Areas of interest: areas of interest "ASEAN International Pengdai 3D Building Materials and Home Furnishings Mall, Building 12"
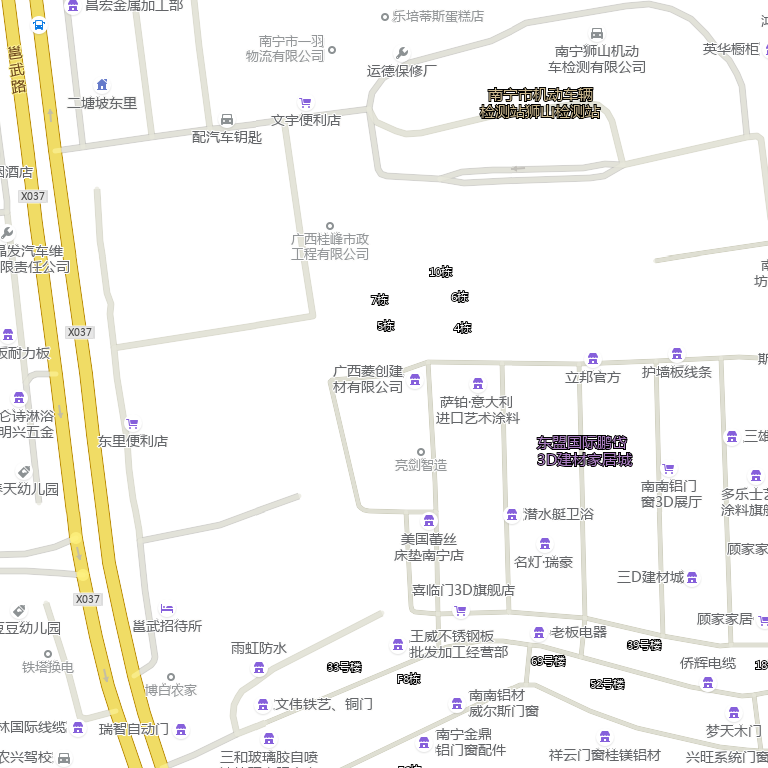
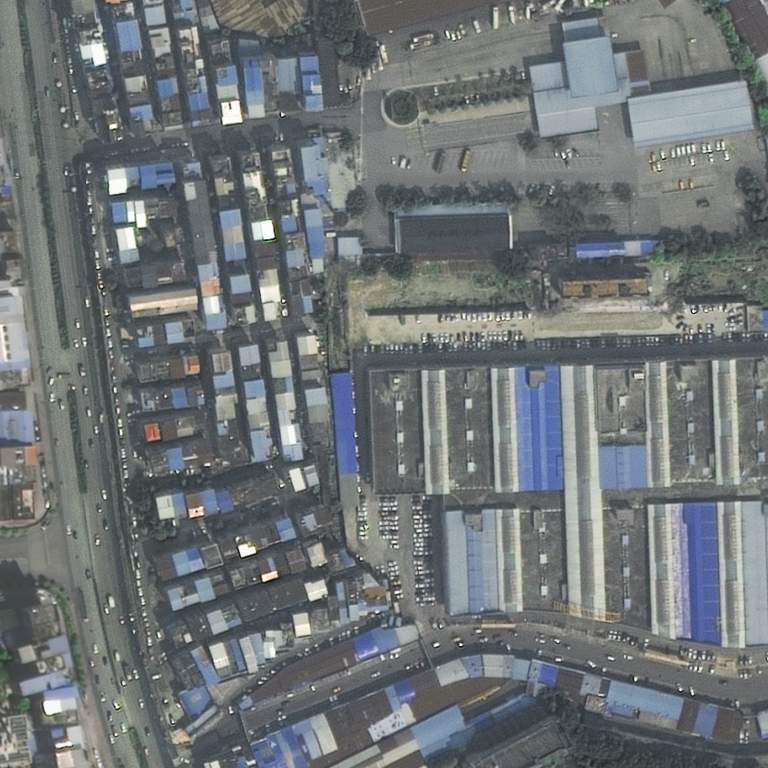